Interaction volume radius: 5 \u00c5
Interaction volume height: 30 \u00c5
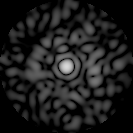
Disorder parameter: 0.8296